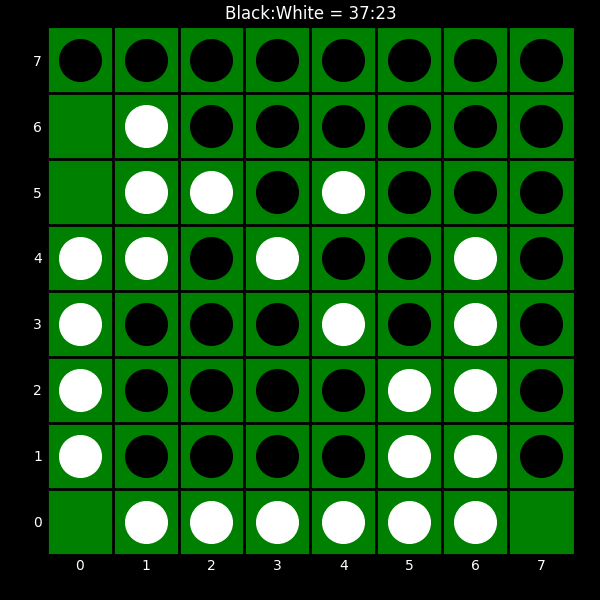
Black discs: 37
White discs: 23